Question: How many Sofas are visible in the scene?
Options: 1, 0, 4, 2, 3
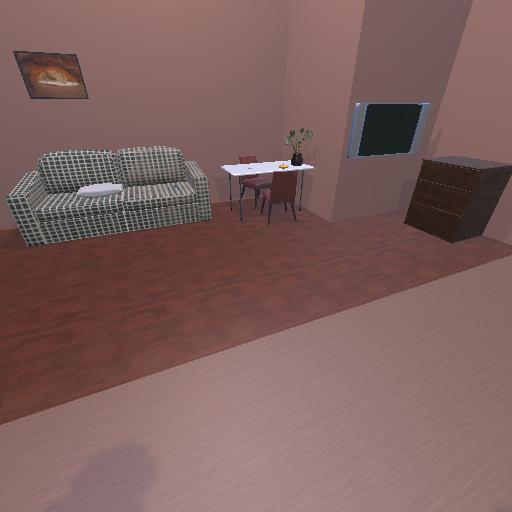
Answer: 1